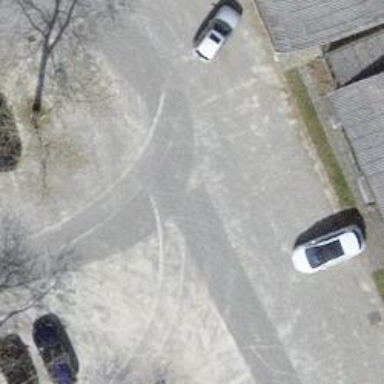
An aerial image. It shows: Unpaved parking aisle road for service vehicles.